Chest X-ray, AP view. Patient: 56 years old, sex F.
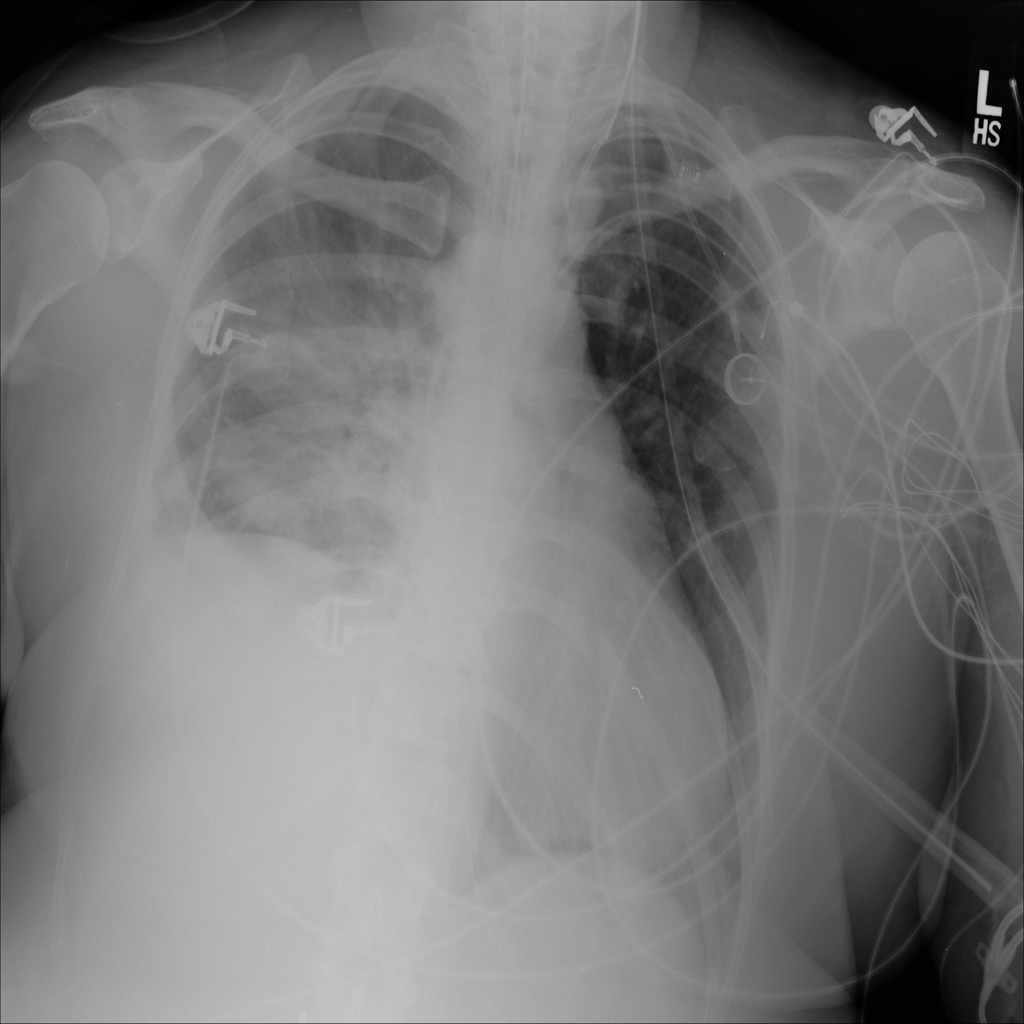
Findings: Consolidation